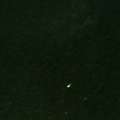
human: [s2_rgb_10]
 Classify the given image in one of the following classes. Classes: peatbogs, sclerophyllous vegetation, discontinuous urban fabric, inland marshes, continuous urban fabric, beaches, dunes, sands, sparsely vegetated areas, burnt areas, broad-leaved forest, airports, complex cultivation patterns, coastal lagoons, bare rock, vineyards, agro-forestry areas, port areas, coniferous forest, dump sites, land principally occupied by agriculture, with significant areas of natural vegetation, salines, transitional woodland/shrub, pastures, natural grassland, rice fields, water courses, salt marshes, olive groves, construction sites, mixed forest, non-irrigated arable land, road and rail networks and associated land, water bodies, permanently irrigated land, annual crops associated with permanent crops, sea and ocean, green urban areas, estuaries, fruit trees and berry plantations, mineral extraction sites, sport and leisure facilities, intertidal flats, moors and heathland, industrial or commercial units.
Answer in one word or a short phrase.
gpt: sea and ocean